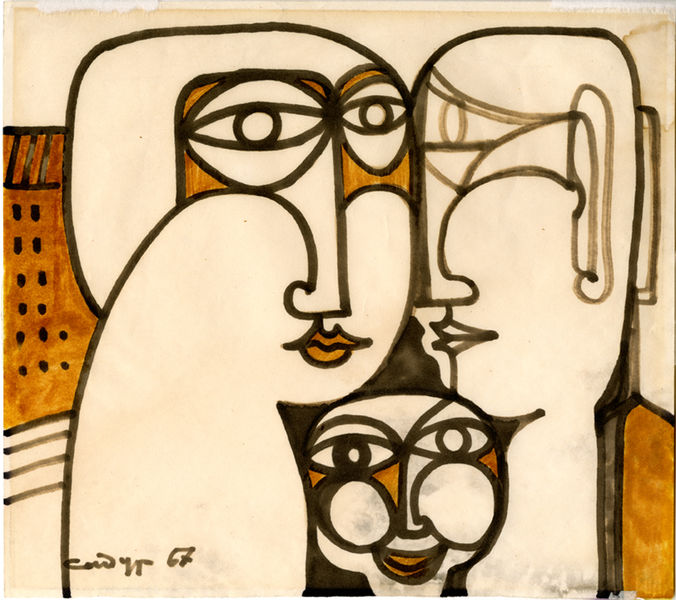
Titel: Faces, Faces
Künstler: Vadim Sidur
Standort: Amherst (Massachusetts, USA)
Institution: Mead Art Museum, Amherst College
Schlagwörter: people, window, expressionismus, face, familie, gold, modern, nose, yellow, glas, building, orange, child, eyes, yellpw, mother, mouth, graphic, faces, abstract, happy, city, haus, schwarz, cheeks, neck, family, ears, lines, lips, picasso, gelb, fenster, father, body, weiß, dad, kind, inside, schild, mund, 20th century, moth, 67, bold lines, mom, motehr, gesichter, familie#, emaille